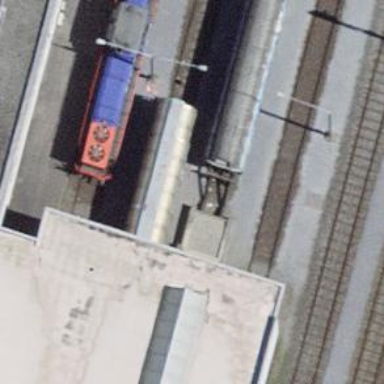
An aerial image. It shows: Railway buffer stop.